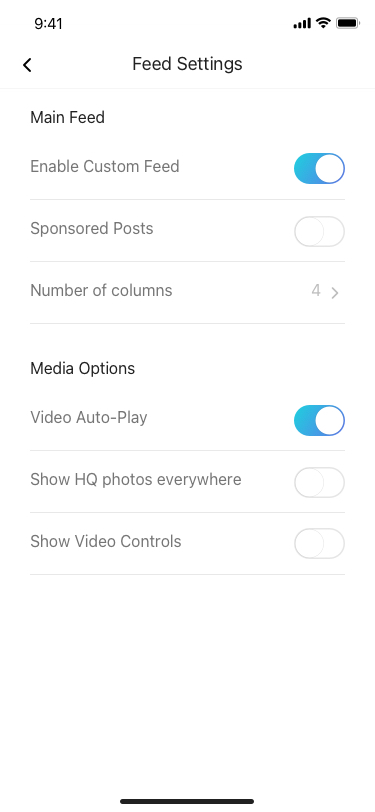
Text in this UI design:
Video Auto-Play
Show HQ photos everywhere
Show Video Controls
Media Options
Enable Custom Feed
Sponsored Posts
Number of columns
4
Main Feed